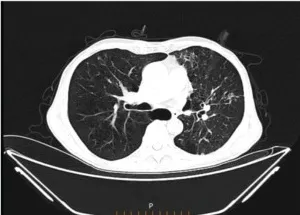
Chest CT on 19 August 2022. (B) The nodular and small patchy high-density shadows in both lungs were less extensive than before.
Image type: radiology (ct)